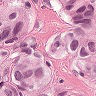
Metastatic tissue present: yes